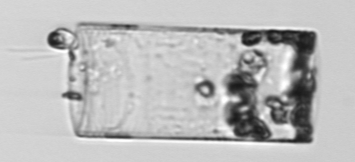
Label: Guinardia_flaccida